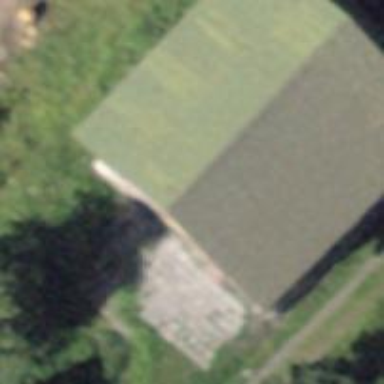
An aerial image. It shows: Building.